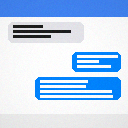
Screen state: on